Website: home-depot
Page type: account-selection
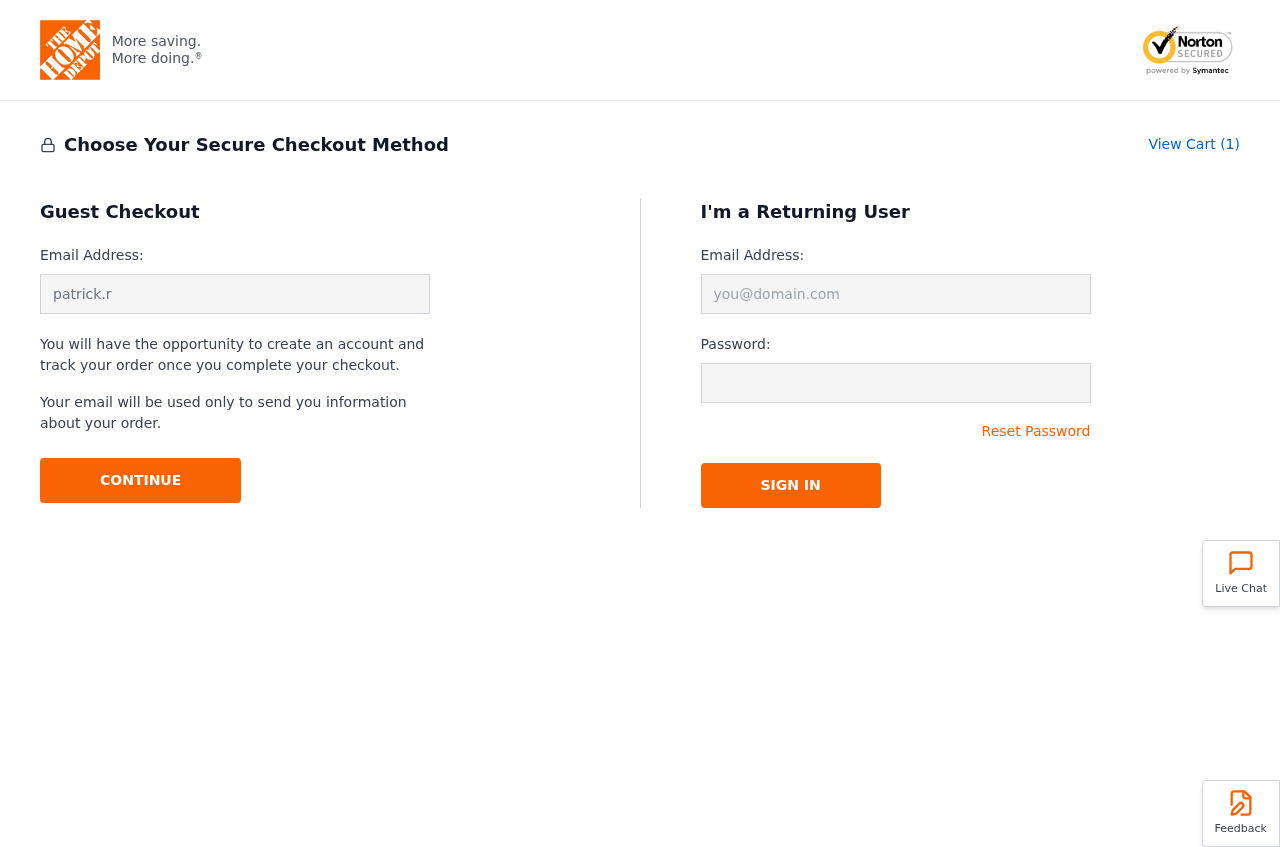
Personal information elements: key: PII_EMAIL
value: patrick.richards@gmail.com
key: PII_LOGIN_USERNAME
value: prichards155
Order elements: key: ORDER_NUM_ITEMS
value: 1